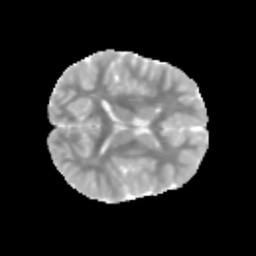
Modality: MD
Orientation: axial
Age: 9
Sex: female
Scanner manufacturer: siemens
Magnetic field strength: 3 T
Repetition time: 3.8 s
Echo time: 0.07 s